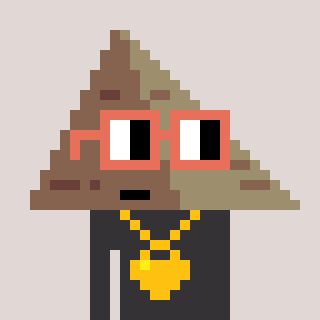
a pixel art character with square orange glasses, a pyramid-shaped head and a grayscale-colored body on a warm background